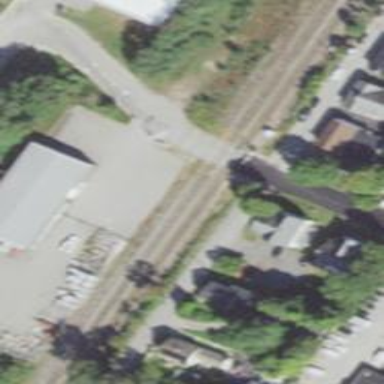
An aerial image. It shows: Railway level crossing.